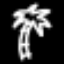
Label: palm tree